Question: Count the number of objects in the diagram.
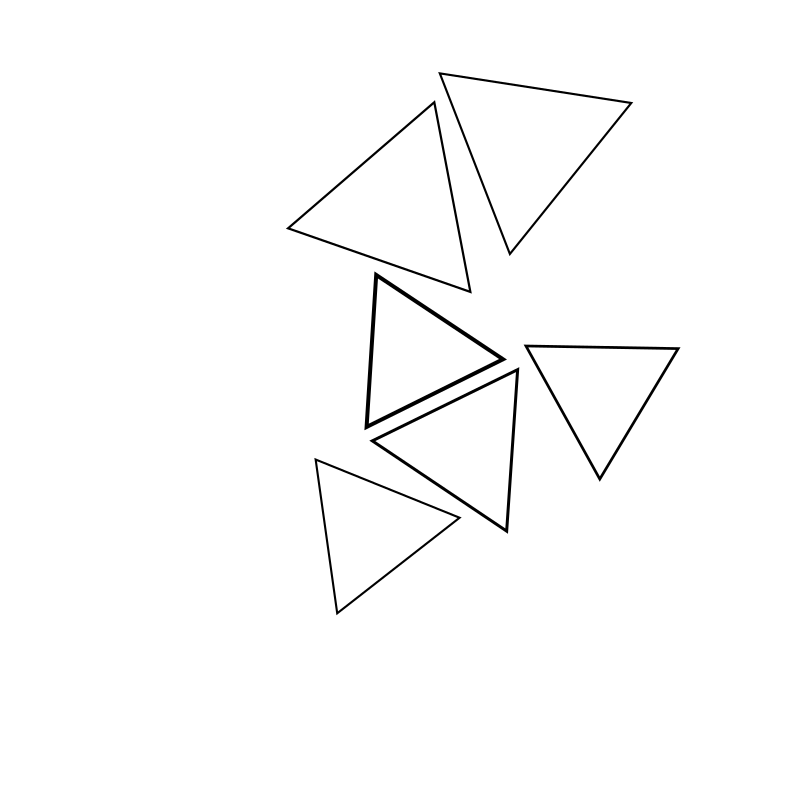
Answer: 6